Question: I am trying to create a simple form that permits the user to add an unlimited amount of additional rows. The form is styled with bootstrap. Why, when the fields are generated dynamically, are there no margins?

'''
<html>
<head>
<link href="bootstrap.css" rel="stylesheet"></link>
</head>
<body>
<div id="form">
<div class="form-inline">
<div class="form-group">
<label for='originalInput'>Original Input</label>
<input class='form-control' type='text' value='' name='originalInput'></input>
</div>
<div class="form-group">
<label for='originalInput'>Original Input</label>
<input class='form-control' type='text' value='' name='originalInput'></input>
</div>
<div class="form-group">
<label for='originalInput'>Original Input</label>
<input class='form-control' type='text' value='' name='originalInput'></input>
</div>
</div>
</div>
<button id="button">Add New Group</button>
<script src="jquery-2.1.4.js" type="text/javascript"></script>
<script src="example.js" type="text/javascript"></script>
</body>
'''
'''
$(function () {
function createGroup(name) {
var label = document.createElement("label");
$label = $(label);
$label.attr("for", name)
.text(name);
var input = document.createElement("input");
$input = $(input);
$input.addClass("form-control")
.attr("type", "text")
.attr("name", name);
var validation = document.createElement("span");
$validation = $(validation);
$validation.addClass("field-validation-valid")
.attr("data-valmsg-for", name)
.attr("data-valmsg-replace", "true");
var group = document.createElement("div");
$group = $(group);
$group.addClass("form-group")
.append(label, input, validation);
return group;
}
$("#button").click(
function () {
var newFormInline = document.createElement("div");
$(newFormInline).append(createGroup("New Input"),
createGroup("New Input"),
createGroup("New Input"))
.addClass("form-inline");
$("#form").append(newFormInline);
});
});
'''
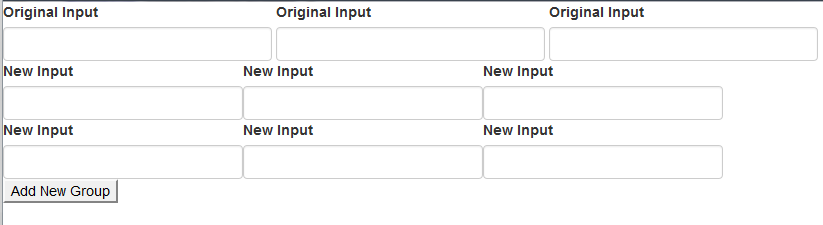
Answer: Bootstrap makes any .form-group class display inline-block. The browser inserts a space after any inline-block element with trailing white-space or carriage returns. For the elements constructed with javascript, the returns aren't present, and, thus, the trailing space is not inserted.
This leaves three options:
1. Add the spaces to the new elements created with javascript
2. Remove the spaces from the original html and adjust the margins
3. Use a template
Chris Coyier eloquently describes the options for space removal in <URL>.
Adding the spaces to the javascript is as simple as throwing them into the jquery append method found in the click event:
'''
$("#button").click(
function () {
var newFormInline = document.createElement("div");
$(newFormInline).append(createGroup("New Input"), " ",
createGroup("New Input"), " ",
createGroup("New Input"))
.addClass("form-inline");
$("#form").append(newFormInline);
});
'''
And the append method where we append the form group's child elements:
'''
var group = document.createElement("div");
$group = $(group);
$group.addClass("form-group")
.append(label, " ", input," ", validation);
'''
Template options: you can use a client side templating engine like underscore's, handlebars, etc., or a server side template that is retrieved via an ajax request.